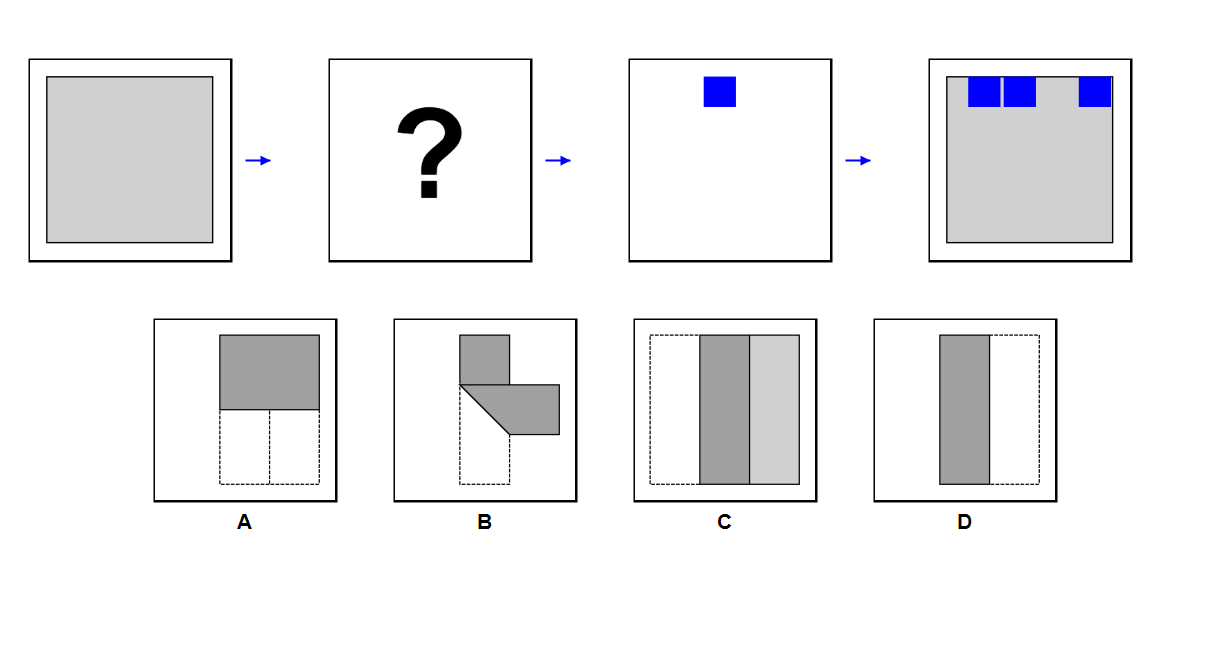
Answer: A